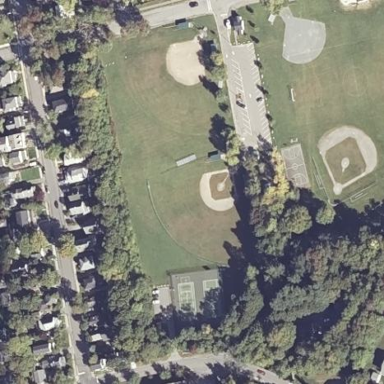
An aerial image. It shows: Baseball pitch for leisure land.